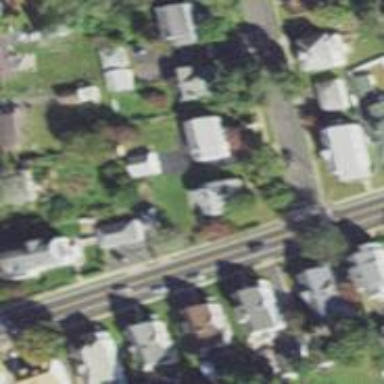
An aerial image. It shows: Neighbourhood with historic district.